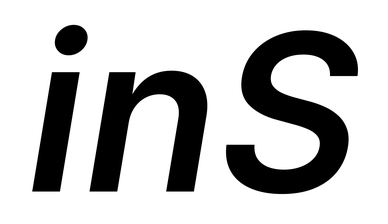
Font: Inter-Italic_SemiBold_Italic